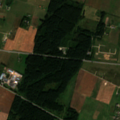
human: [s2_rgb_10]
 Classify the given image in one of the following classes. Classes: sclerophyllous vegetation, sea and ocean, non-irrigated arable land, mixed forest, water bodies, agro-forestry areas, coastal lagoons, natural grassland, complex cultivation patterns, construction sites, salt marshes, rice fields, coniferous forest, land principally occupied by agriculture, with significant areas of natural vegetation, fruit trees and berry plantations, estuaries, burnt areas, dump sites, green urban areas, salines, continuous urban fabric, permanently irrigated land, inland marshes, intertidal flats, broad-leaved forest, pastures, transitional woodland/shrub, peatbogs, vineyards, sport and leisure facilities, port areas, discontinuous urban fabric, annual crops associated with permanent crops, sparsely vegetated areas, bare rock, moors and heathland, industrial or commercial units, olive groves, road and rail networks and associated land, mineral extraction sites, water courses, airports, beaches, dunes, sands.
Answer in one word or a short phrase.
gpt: discontinuous urban fabric, non-irrigated arable land, complex cultivation patterns, coniferous forest, mixed forest